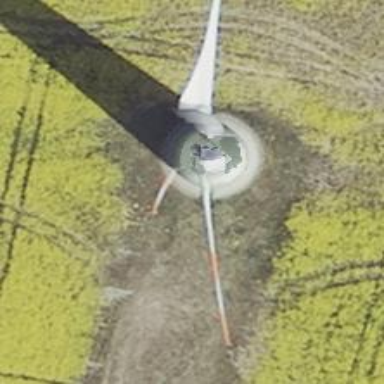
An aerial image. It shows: Wind generator of the horizontal axis type made by Vestas.